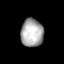
Tissue: lung
Cell type: Endothelial cells
Senescence score: 0.589
Nuclear area (px): 624
Mean DAPI intensity: 169.551